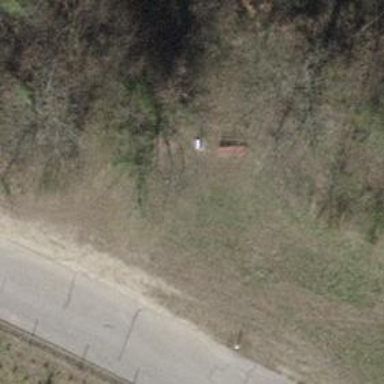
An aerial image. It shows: Bench for seating.